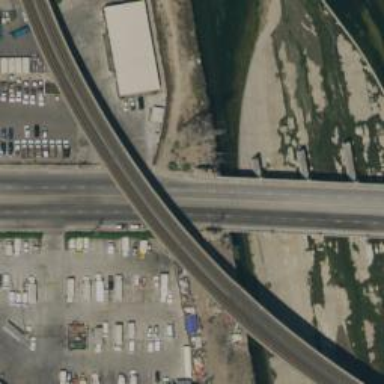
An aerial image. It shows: Primary highway.